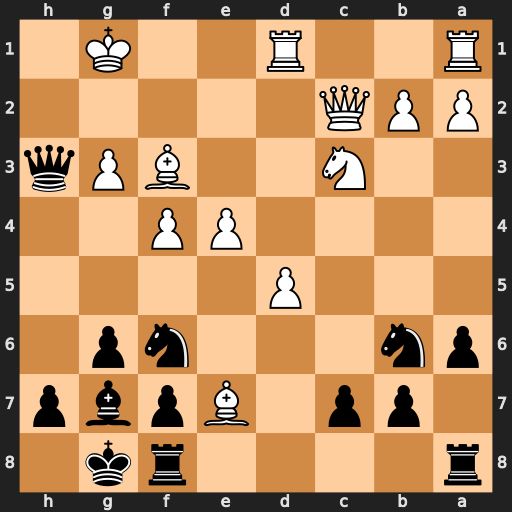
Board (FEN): r4rk1/1pp1Bpbp/pn3np1/3P4/4PP2/2N2BPq/PPQ5/R2R2K1
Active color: b
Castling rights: -
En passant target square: -
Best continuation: Qxg3+ Qg2 Qxf4